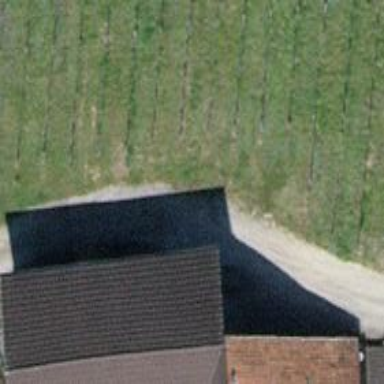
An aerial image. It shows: Track with pebblestone surface. The track type is grade2.